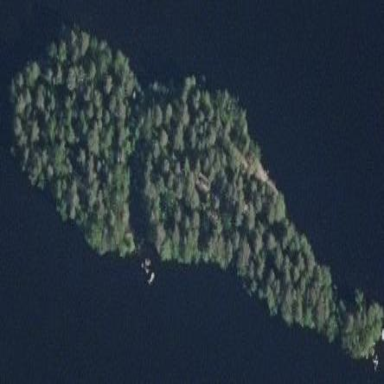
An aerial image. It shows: Islet surrounded by woodland.